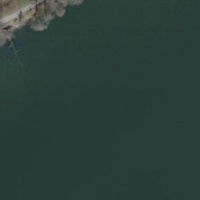
EUNIS habitat code: 14
Species observed at this site:
Mergus merganser